Question: I'm a Flex newbie and am porting a pure Flash/AS3 application to Flex 4.5.
In <URL>, because they are transparent.
So in my new Flex program (with BasicLayout), I've tried creating a Rect too:
'''
<s:Rect left="0" top="0" right="0" bottom="0">
<s:stroke>
<s:LinearGradientStroke id="_bgcolor" rotation="90" weight="1">
<s:GradientEntry color="0x33FFFF" alpha="0.55" />
<s:GradientEntry color="0x99FFFF" alpha="0.2475" />
</s:LinearGradientStroke>
</s:stroke>
</s:Rect>
'''
But this doesn't work well, the Rect is obscured by the other Flex components:

Is there a quick way of adding a backround gradient to a Flex application (something as simple as ) or do I have to study "skinning docs" (and will skinning of an Application help here, since the problem seems to be that the Flex components are opaque?)
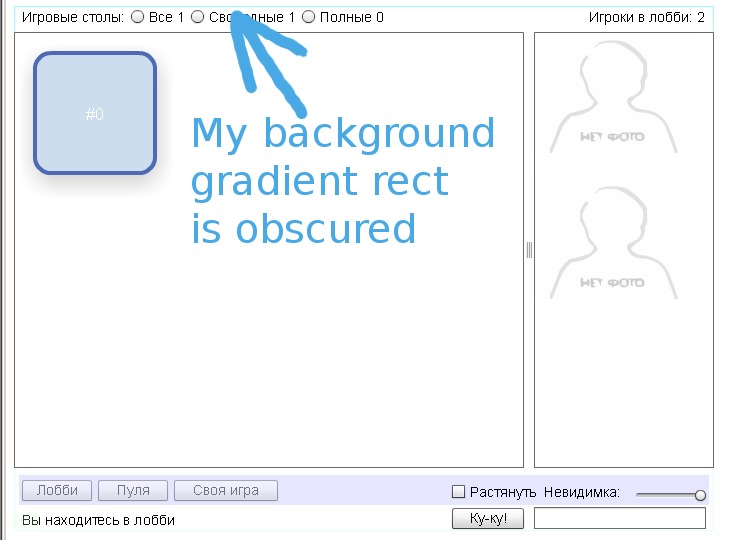
Answer: Looks like the default white background overlays your custom 'Rect'.
Try adding 'contentBackgroundAlpha="0"' to hide the component background without messing with skins.